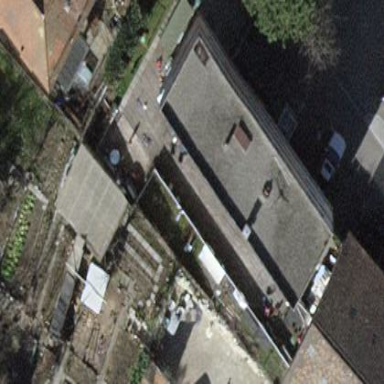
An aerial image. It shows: Flat-roofed apartment building with gray roof. The building is light gray in color.